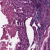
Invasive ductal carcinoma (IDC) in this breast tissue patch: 0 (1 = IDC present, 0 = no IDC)